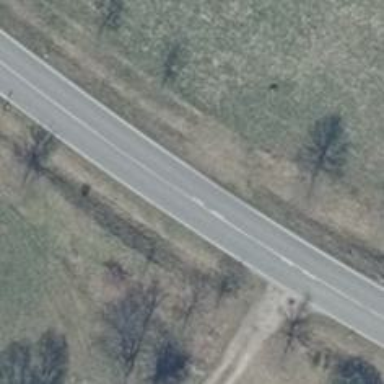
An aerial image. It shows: Secondary road with asphalt surface.